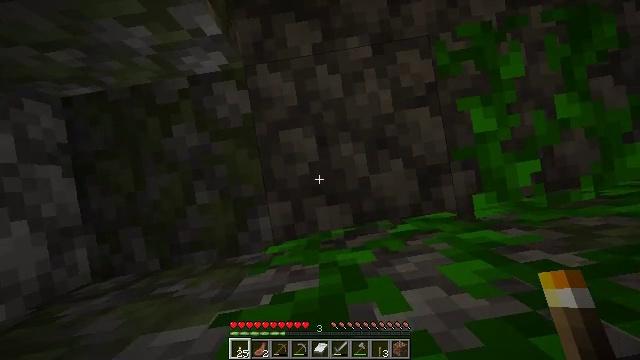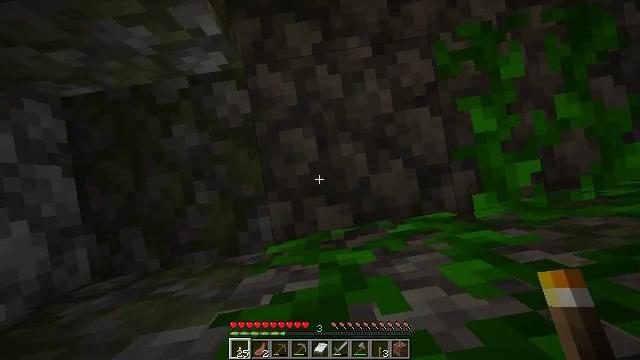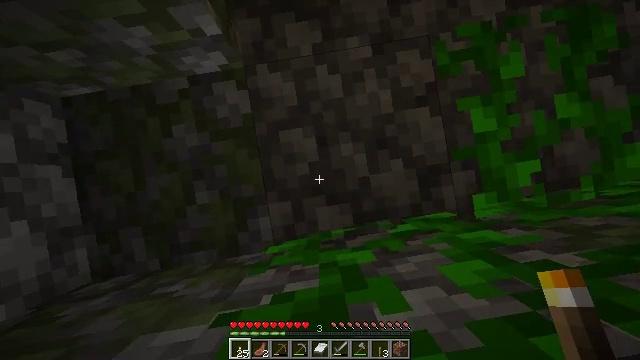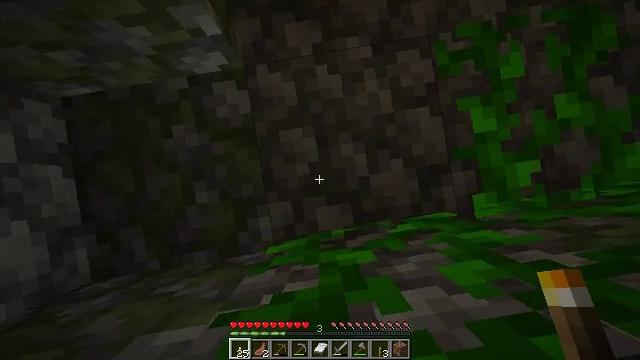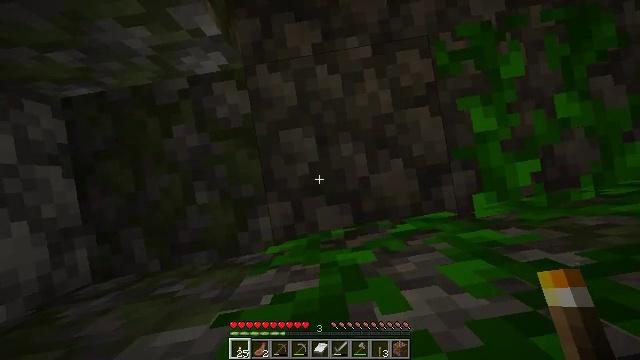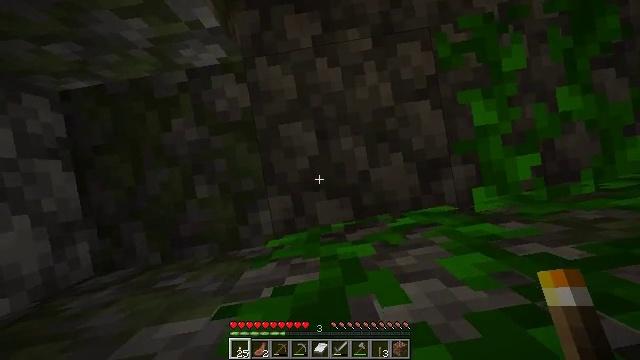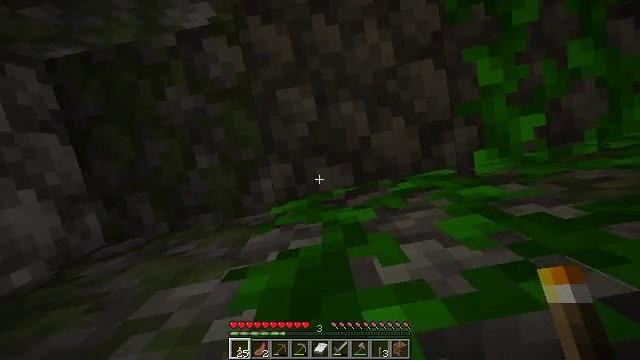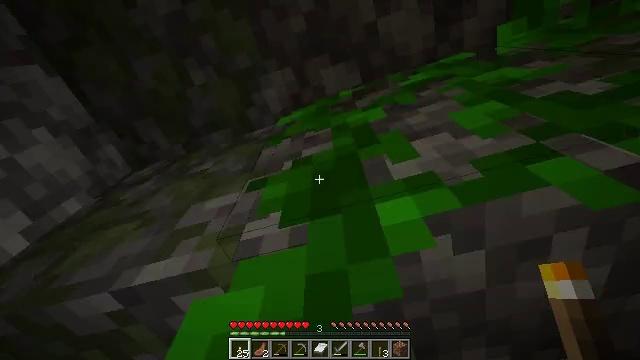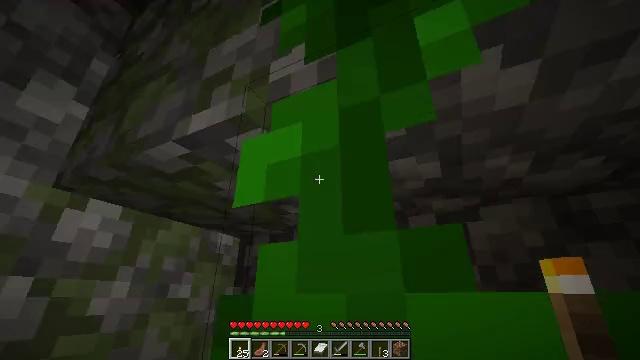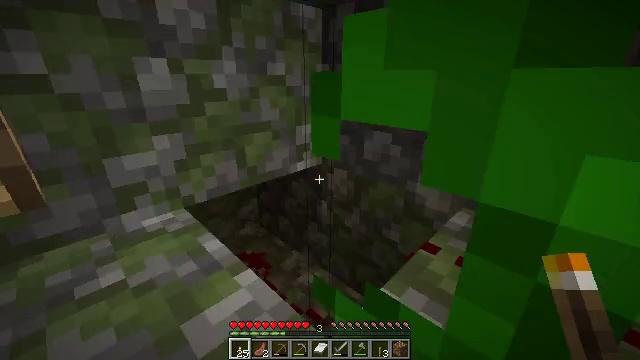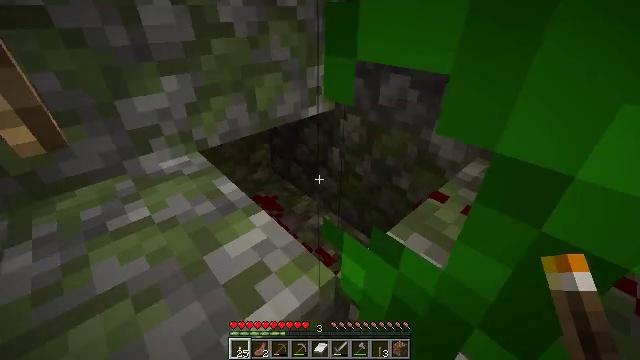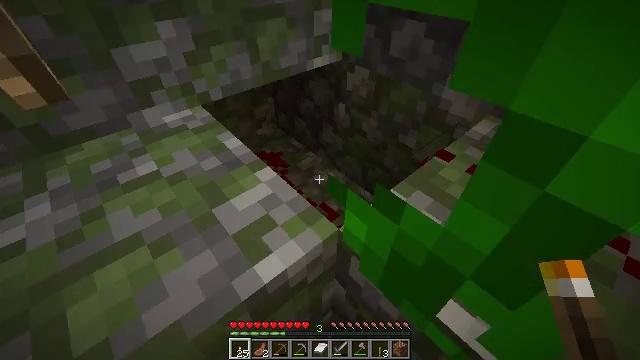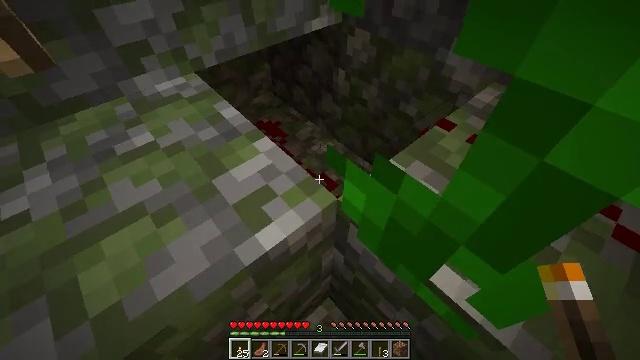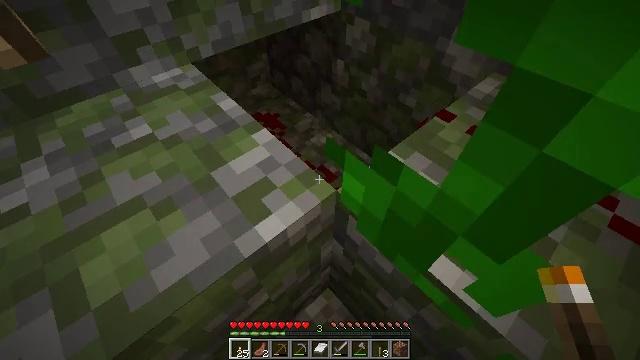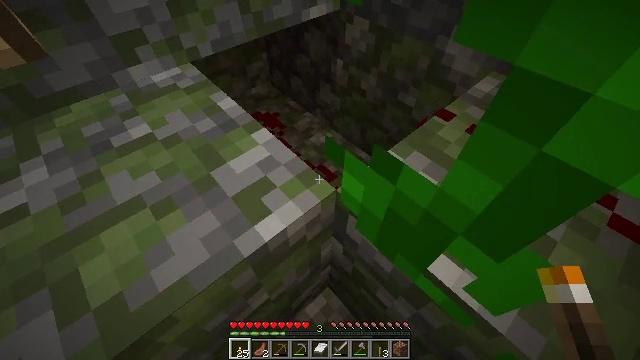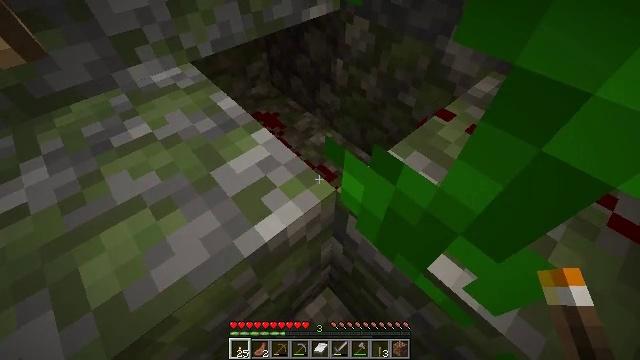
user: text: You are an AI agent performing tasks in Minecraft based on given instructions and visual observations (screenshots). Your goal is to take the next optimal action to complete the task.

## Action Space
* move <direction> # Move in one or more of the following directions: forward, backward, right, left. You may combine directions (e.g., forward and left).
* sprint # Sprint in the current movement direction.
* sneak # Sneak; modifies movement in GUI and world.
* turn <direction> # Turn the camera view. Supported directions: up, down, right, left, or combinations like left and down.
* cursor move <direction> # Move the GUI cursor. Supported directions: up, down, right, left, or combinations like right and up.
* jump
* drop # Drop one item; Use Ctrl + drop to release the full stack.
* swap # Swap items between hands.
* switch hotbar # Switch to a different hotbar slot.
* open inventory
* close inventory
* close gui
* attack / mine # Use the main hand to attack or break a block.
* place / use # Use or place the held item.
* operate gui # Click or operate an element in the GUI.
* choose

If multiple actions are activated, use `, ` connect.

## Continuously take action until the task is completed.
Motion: motion action
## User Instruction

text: Break the vines.
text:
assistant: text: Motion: no_op
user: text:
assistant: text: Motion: no_op
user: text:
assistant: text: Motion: no_op
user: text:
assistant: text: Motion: no_op
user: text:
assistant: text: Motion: turn down
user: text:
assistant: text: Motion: turn left and down
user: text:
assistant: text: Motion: turn left and down
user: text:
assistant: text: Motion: turn left and down
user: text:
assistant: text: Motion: turn left and down
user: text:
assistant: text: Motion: turn left and down
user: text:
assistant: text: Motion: turn left and down
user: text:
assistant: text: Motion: turn down
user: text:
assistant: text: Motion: turn down
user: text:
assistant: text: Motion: no_op
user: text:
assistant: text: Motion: no_op
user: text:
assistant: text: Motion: no_op
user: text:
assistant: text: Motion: turn right
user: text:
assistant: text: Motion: no_op
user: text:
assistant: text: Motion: no_op
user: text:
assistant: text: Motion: no_op
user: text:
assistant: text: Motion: no_op
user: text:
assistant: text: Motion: no_op
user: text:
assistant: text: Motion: move forward
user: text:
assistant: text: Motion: move forward
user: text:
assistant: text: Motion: move forward
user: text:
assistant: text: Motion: move forward
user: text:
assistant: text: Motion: no_op
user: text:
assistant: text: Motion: turn down
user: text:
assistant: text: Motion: turn right and down
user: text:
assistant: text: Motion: no_op